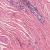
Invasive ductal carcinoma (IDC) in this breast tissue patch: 0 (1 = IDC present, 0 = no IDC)